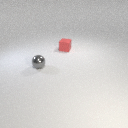
small red rubber cube behind small gray metal sphere